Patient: sex F, age 51
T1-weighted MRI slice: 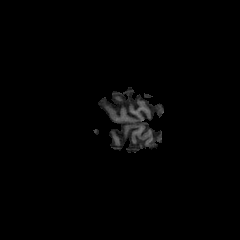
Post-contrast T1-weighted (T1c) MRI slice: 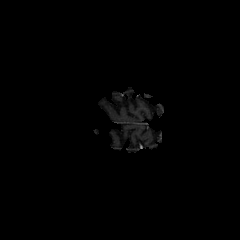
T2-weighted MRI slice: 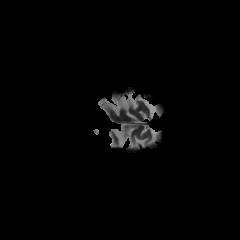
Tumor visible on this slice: no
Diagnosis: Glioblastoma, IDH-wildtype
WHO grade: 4